Interaction volume radius: 5 \u00c5
Interaction volume height: 25 \u00c5
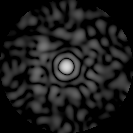
Disorder parameter: 0.8442